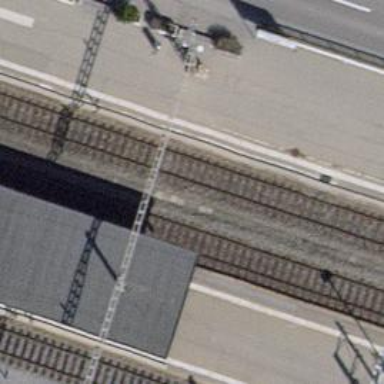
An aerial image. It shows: Solitary milestone along the railway.